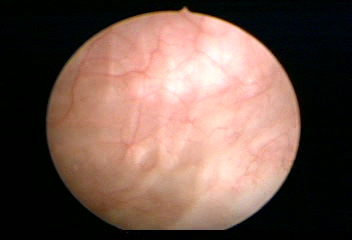
Modality: WLC
Class: Normal mucosa
Bladder cancer association: No